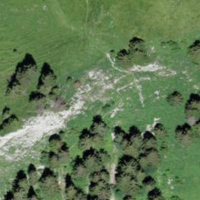
EUNIS habitat code: 23
Species observed at this site:
Pyrrhocorax graculus